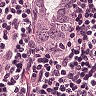
Metastatic tissue present: yes